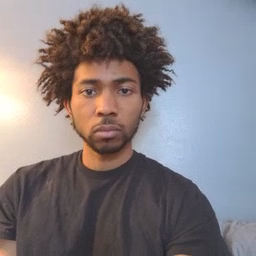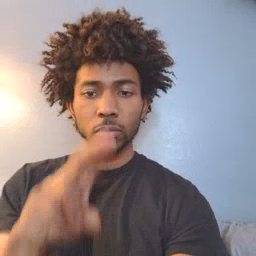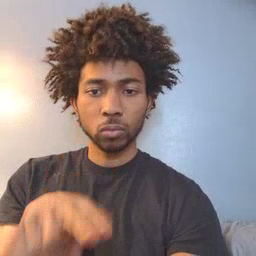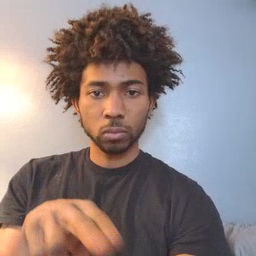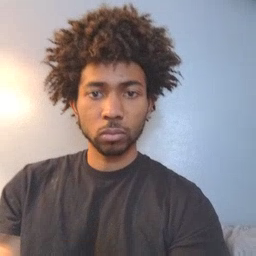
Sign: chair